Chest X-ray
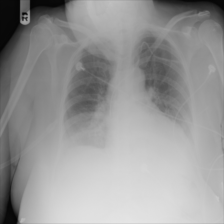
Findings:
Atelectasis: positive
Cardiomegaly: negative
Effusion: negative
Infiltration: negative
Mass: negative
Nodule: negative
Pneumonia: negative
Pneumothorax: negative
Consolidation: negative
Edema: positive
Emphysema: negative
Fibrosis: negative
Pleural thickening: negative
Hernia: negative